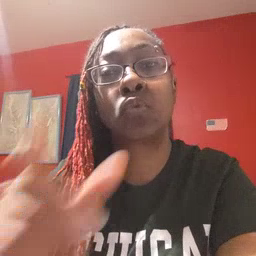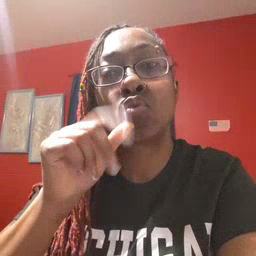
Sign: who